Question: I'm creating a slider bar, which will be a subclass of JSlider, as part of a logging gui. What I'd like to do is be able to draw some items above the slider bar (e.g. a "volume" display, indicating how much logging info will be spit out by a particular setting). I have overridden the paintComponent() method, but I'm getting a bit confused about how the clipping rectangle is calculated for the Graphics object that is passed in to paintComponent.
Basically, what I want to do is create more space within the visible area of the component that can be drawn, but only ABOVE what is already drawn. So, for example, in the following image I have three slider bars:

The clipping rectangle is shown in red for each of these. (These are somewhat hand-drawn, but I did actually use the drawRect(g.getClipBounds()) and came up with similar rectangles. The top slider bar is what I get if I don't augment the slider bar at all. The middle rectangle is what I get if I override getPreferredSize() to add some amount (I call it the 'volume height' - by default, 20) to the height of the component. The bottom image is the one I want. Basically, it's the middle slider bar, but with the clipping rectangle translated by 1/2 the volume height toward the top of the component.
So, my question is 'How are clipping rectangles computed within the Graphics object when passed in to a paintComponent() method?' I can't seem to find out how the system determines what the clipping bounds should be for a given component.
Thanks,
~Scott
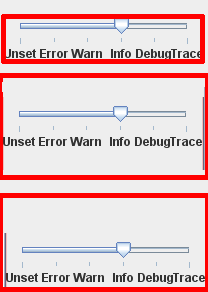
Answer: The <URL>, may be useful in this context.
Addendum:
> I'd rather ... override 'paintComponent()' in 'JSlider'.
AFAIK, 'paintComponent()' just delegates to a subclass of <URL> may suggest an approach.

'''
import java.awt.Color;
import java.awt.Dimension;
import java.awt.EventQueue;
import java.awt.GridLayout;
import javax.swing.BorderFactory;
import javax.swing.Box;
import javax.swing.BoxLayout;
import javax.swing.JFrame;
import javax.swing.JPanel;
import javax.swing.JSlider;
/** @see https://stackoverflow.com/questions/<PHONE> */
public class JSliderTest extends JPanel {
public JSliderTest() {
super(new GridLayout(0, 1));
this.setPreferredSize(new Dimension(500, 400));
this.add(genSliderPanel());
this.add(genSliderPanel());
this.add(genSliderPanel());
}
private JPanel genSliderPanel() {
JPanel panel = new JPanel();
panel.setLayout(new BoxLayout(panel, BoxLayout.Y_AXIS));
panel.setBorder(BorderFactory.createLineBorder(Color.red));
JSlider slider = new JSlider(JSlider.HORIZONTAL);
slider.setValue(40);
slider.setMajorTickSpacing(20);
slider.setPaintTicks(true);
slider.setPaintLabels(true);
panel.add(Box.createVerticalGlue());
panel.add(slider);
panel.add(Box.createRigidArea(new Dimension(16, 16)));
return panel;
}
private void display() {
JFrame f = new JFrame("JSliderTest");
f.setDefaultCloseOperation(JFrame.EXIT_ON_CLOSE);
f.add(this);
f.pack();
f.setLocationRelativeTo(null);
f.setVisible(true);
}
public static void main(String[] args) {
EventQueue.invokeLater(new Runnable() {
@Override
public void run() {
new JSliderTest().display();
}
});
}
}
'''